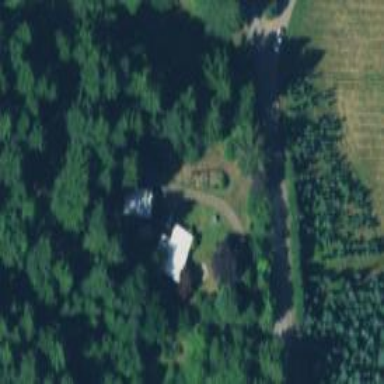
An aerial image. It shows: Driveway.